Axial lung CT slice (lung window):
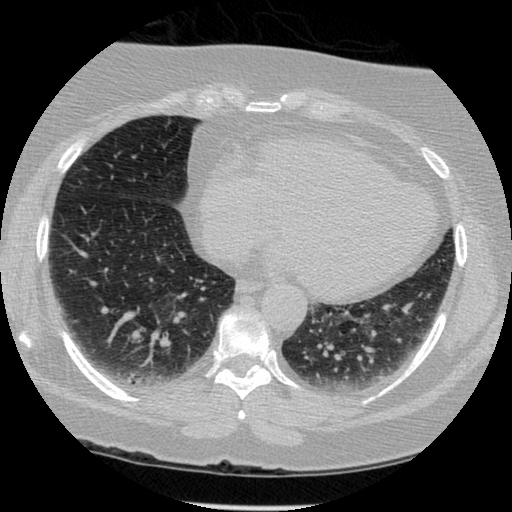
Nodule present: no